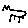
Label: cat